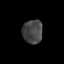
Tissue: prostate
Cell type: Myeloid cells
Senescence score: 0.3273
Nuclear area (px): 466
Mean DAPI intensity: 69.03